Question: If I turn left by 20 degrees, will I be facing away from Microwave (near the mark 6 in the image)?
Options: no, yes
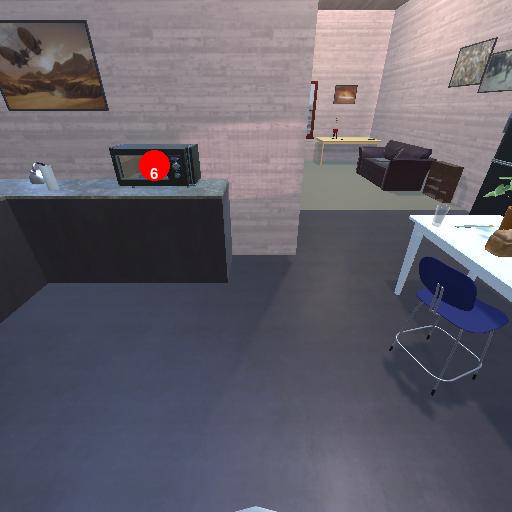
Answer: no